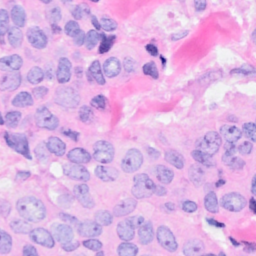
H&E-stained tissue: Breast